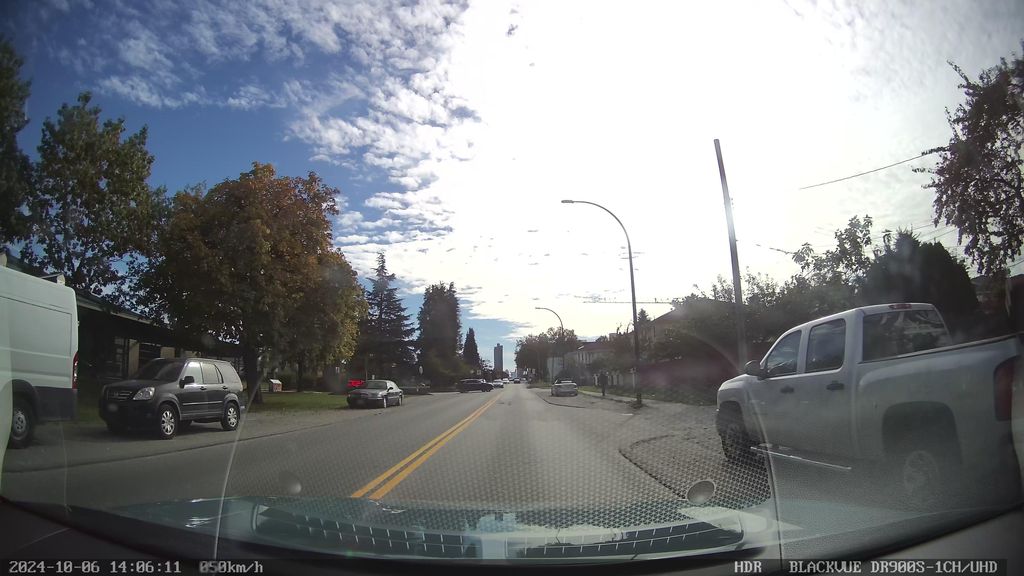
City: vancouver